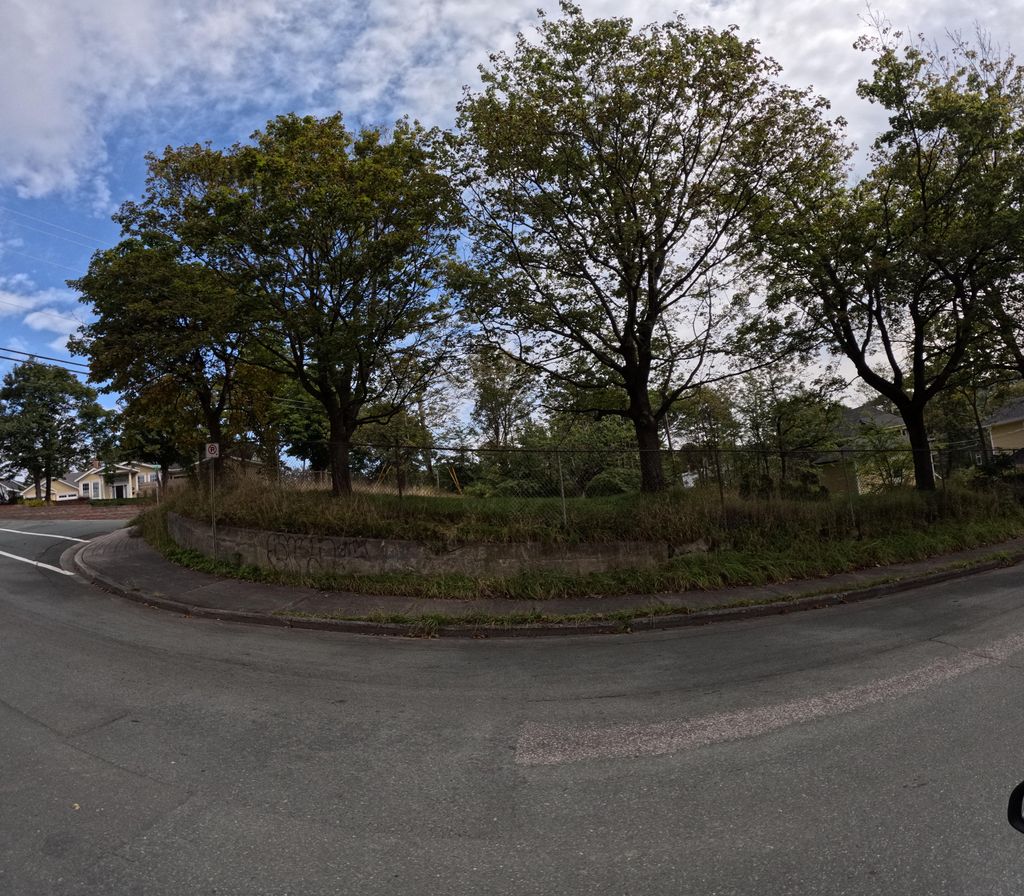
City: st_johns